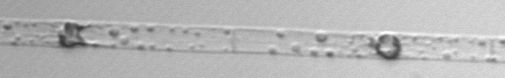
Label: Dactyliosolen_blavyanus